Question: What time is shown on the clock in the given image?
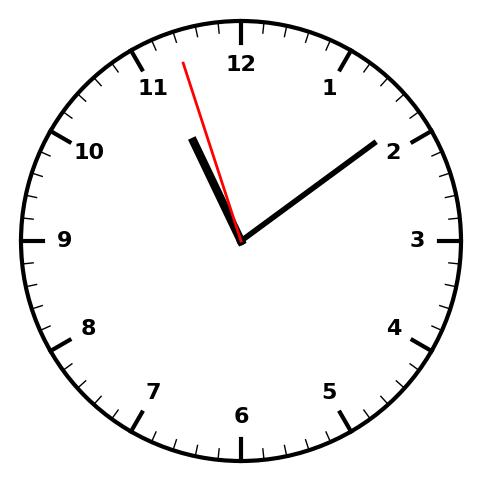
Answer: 11:08:57